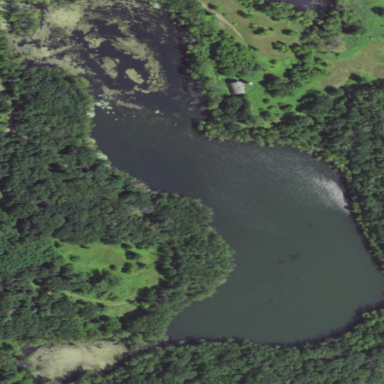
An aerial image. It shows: Beautiful lake surrounded by nature.